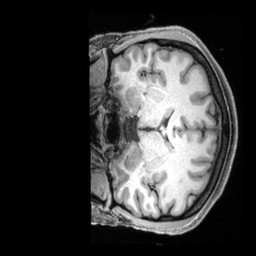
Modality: T1w
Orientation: coronal
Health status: healthy
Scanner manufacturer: siemens
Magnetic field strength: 3 T
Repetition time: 2.4 s
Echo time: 0.00201 s